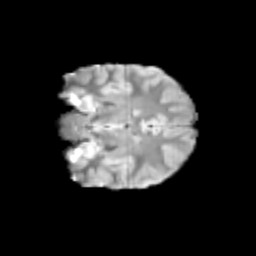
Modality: T2w
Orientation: coronal
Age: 10
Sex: female
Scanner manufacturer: siemens
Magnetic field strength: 3 T
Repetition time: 3.8 s
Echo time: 0.07 s